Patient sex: F
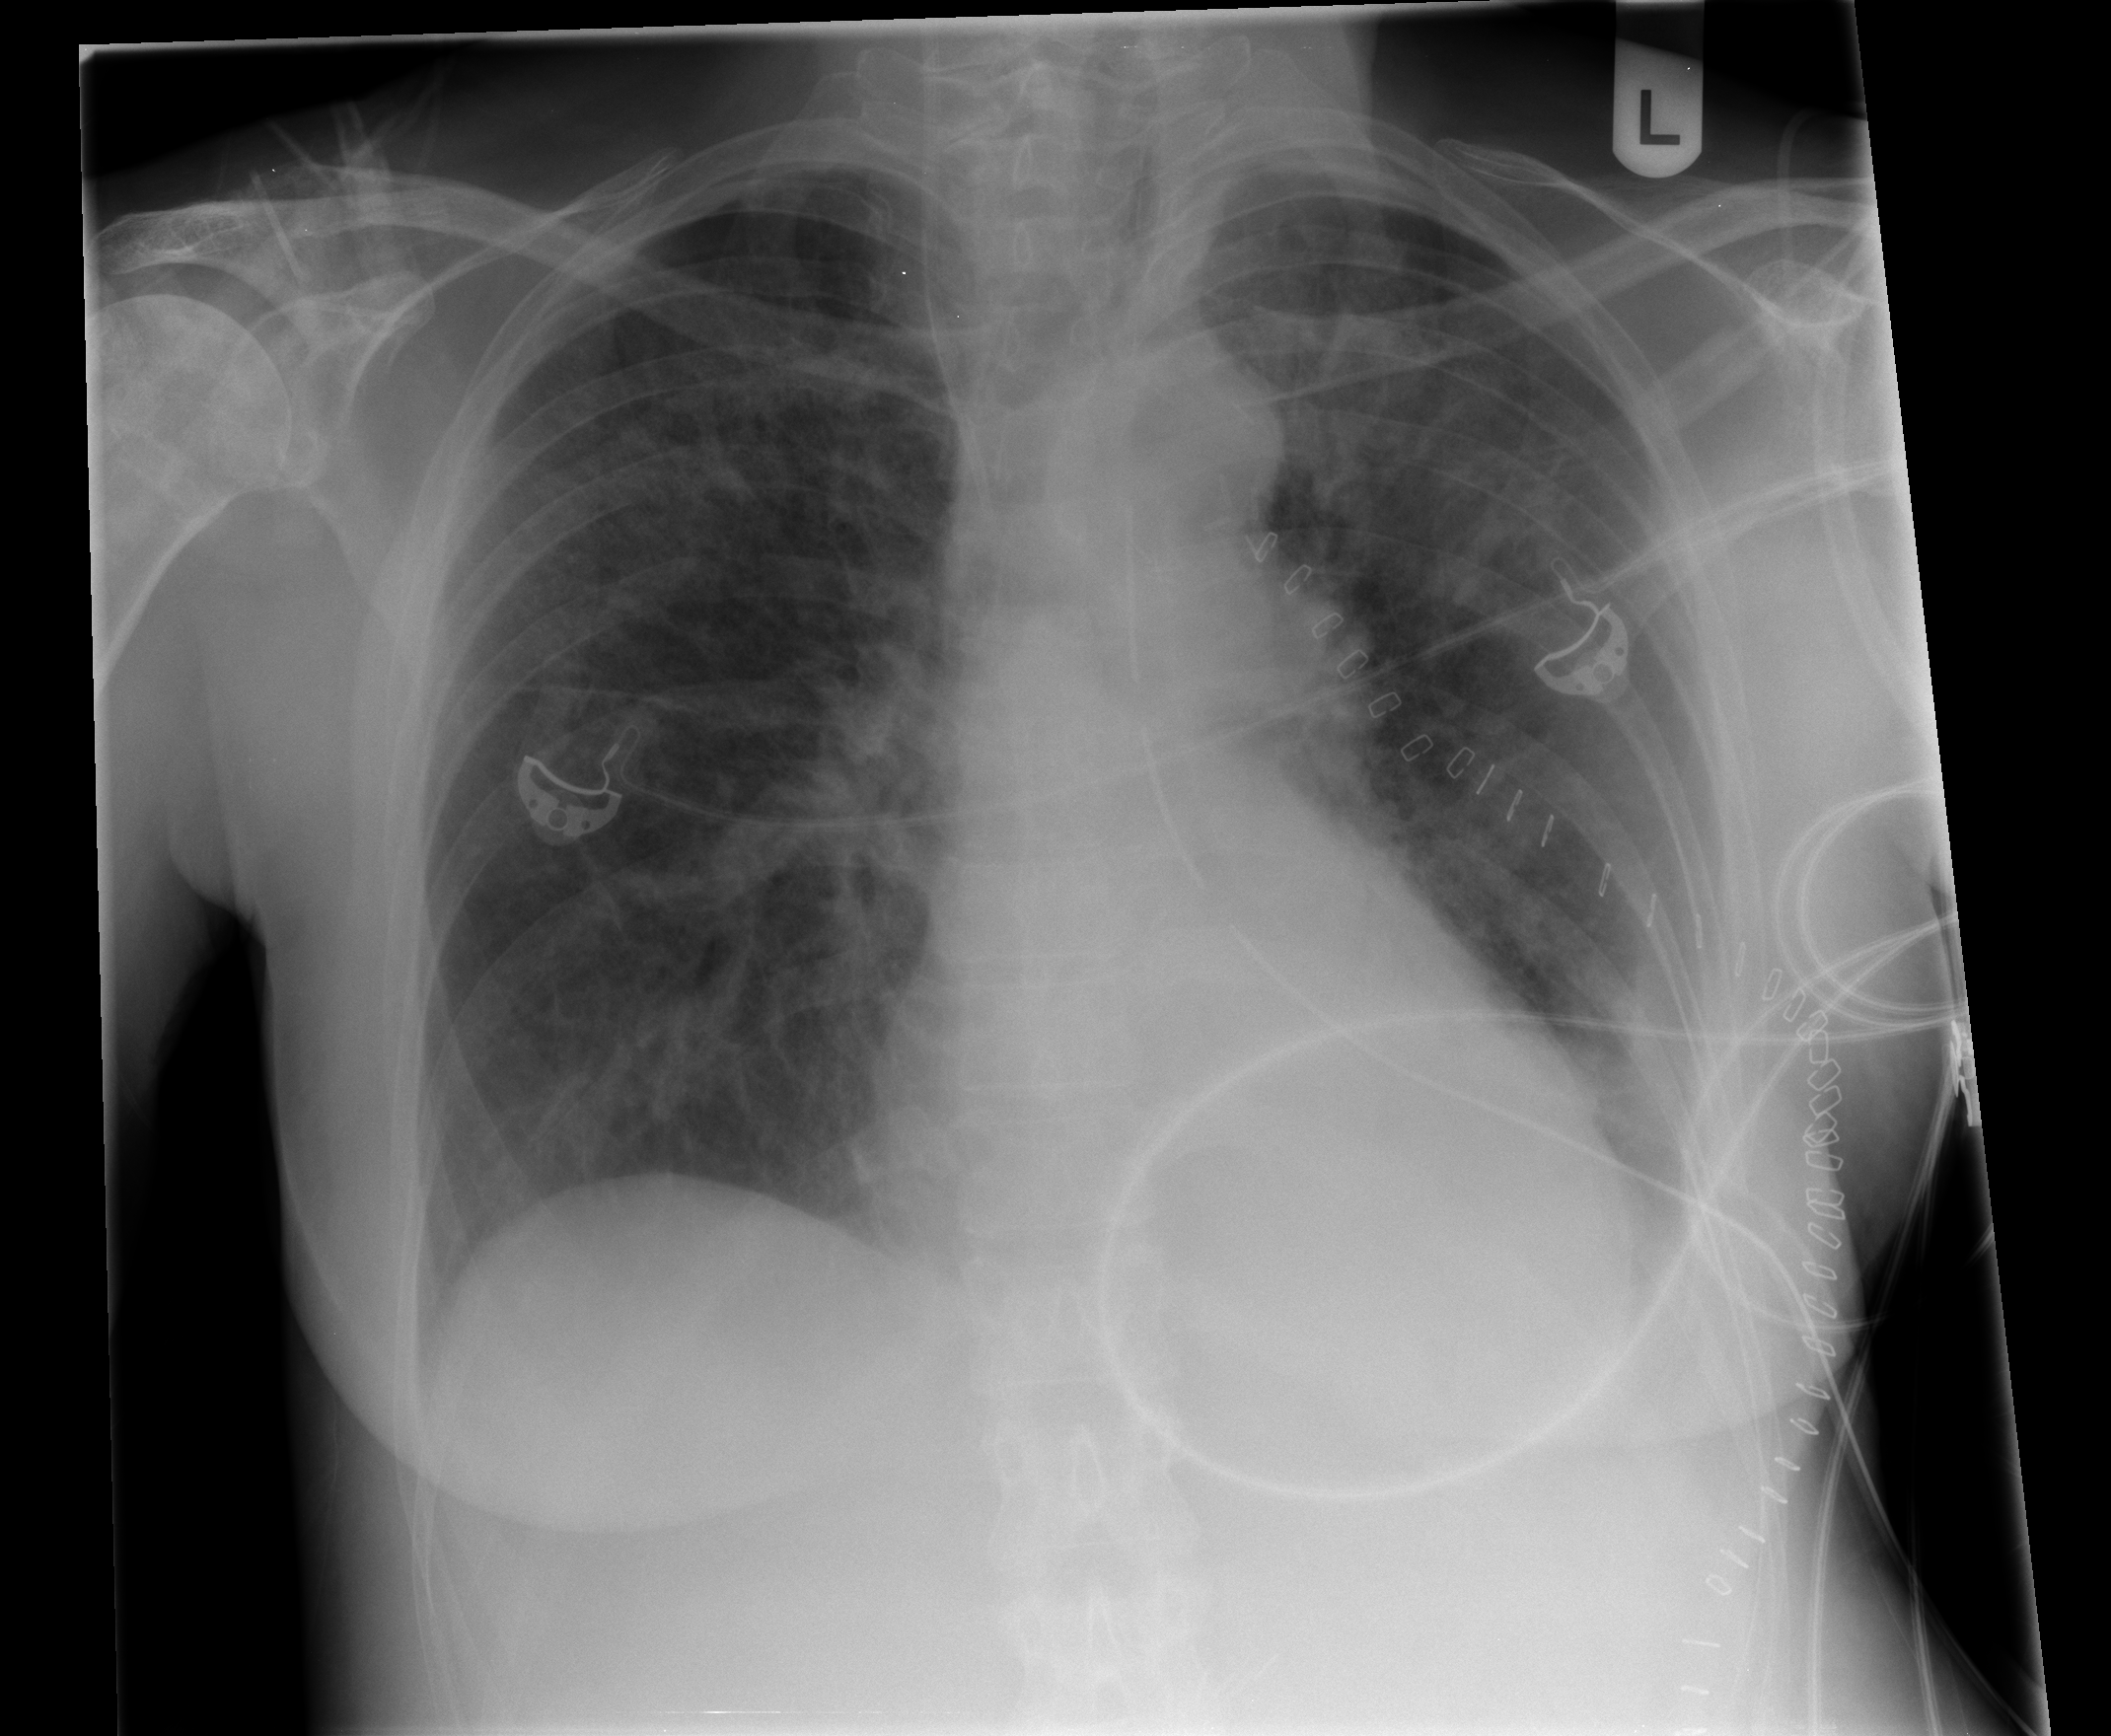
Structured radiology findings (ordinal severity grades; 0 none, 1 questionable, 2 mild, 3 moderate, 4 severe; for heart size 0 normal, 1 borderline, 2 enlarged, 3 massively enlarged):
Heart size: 0
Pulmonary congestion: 2
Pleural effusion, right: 0
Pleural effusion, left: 1
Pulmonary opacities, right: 2
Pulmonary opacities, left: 2
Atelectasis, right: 0
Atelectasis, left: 1